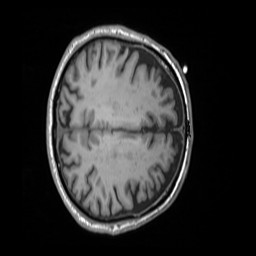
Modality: T1w
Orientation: axial
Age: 73
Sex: male
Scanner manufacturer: siemens
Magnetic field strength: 3 T
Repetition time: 1.55 s
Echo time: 0.00234 s